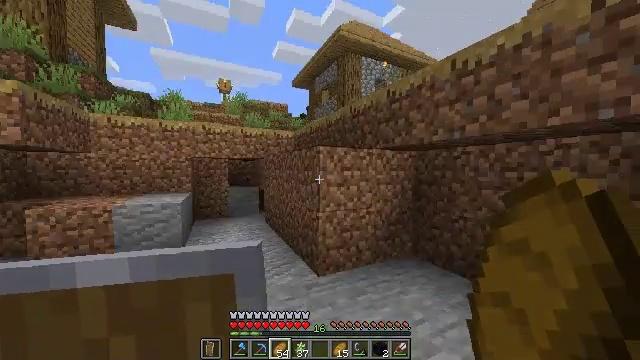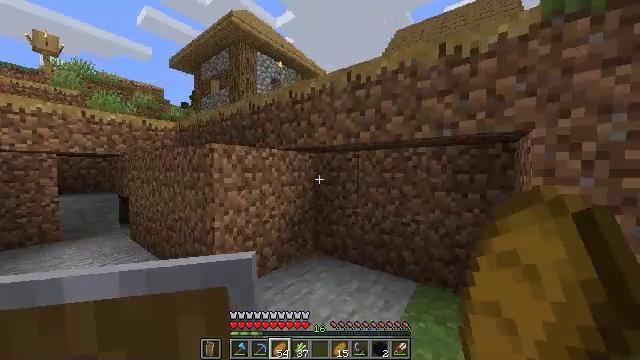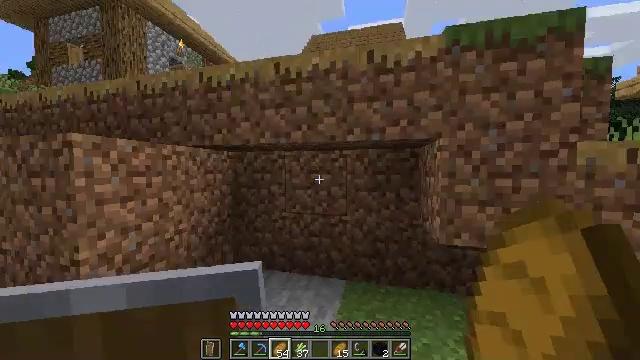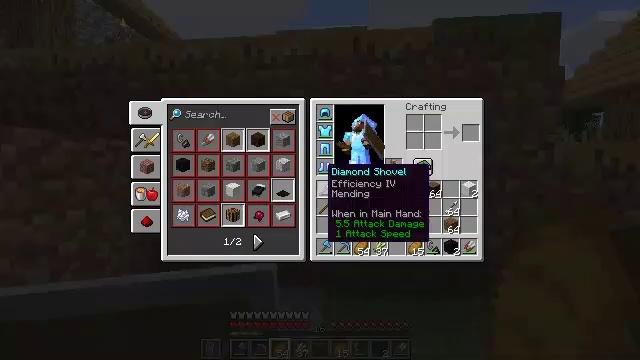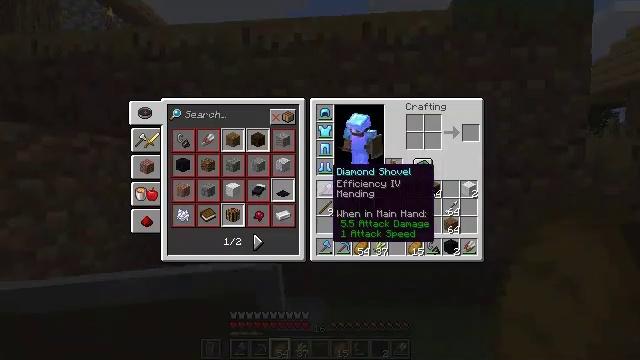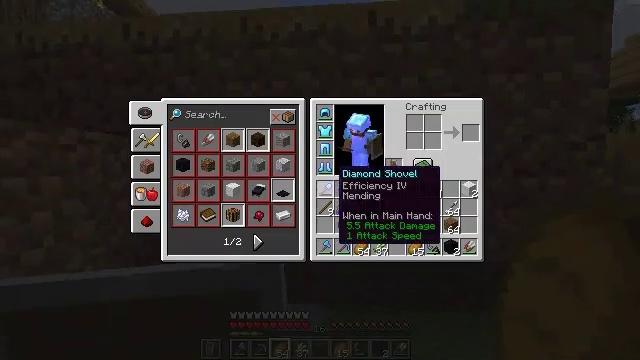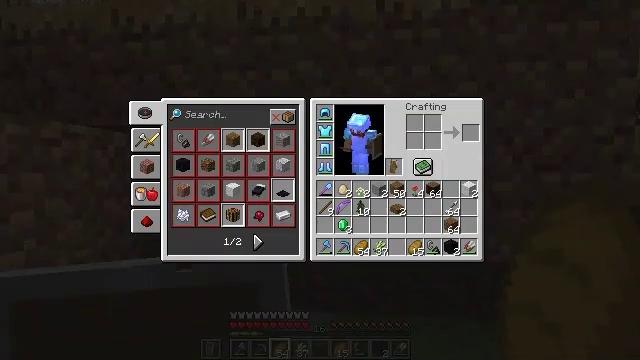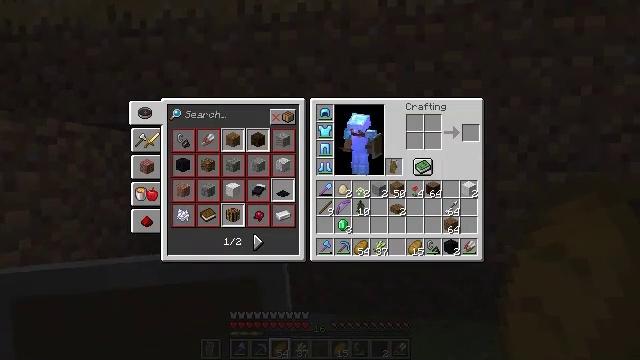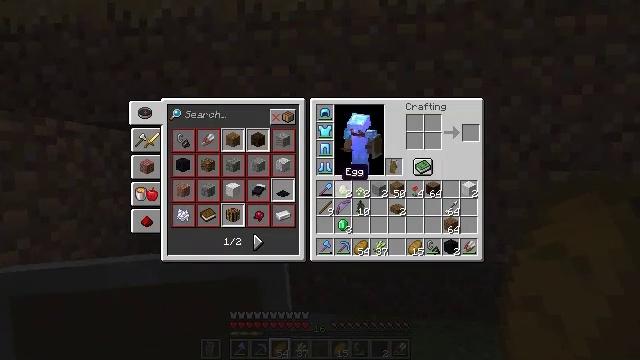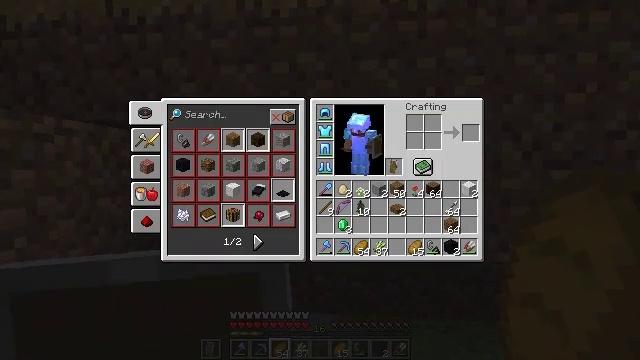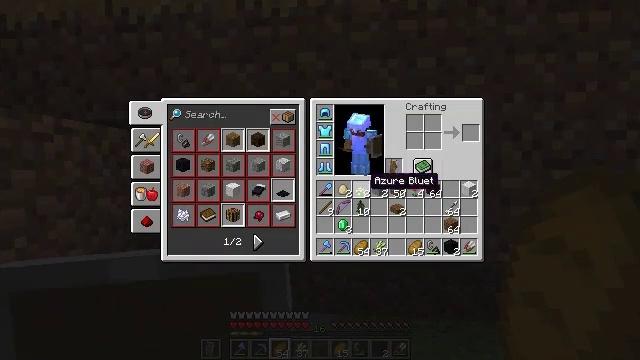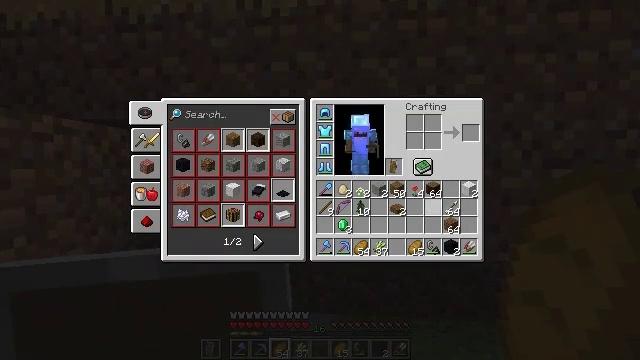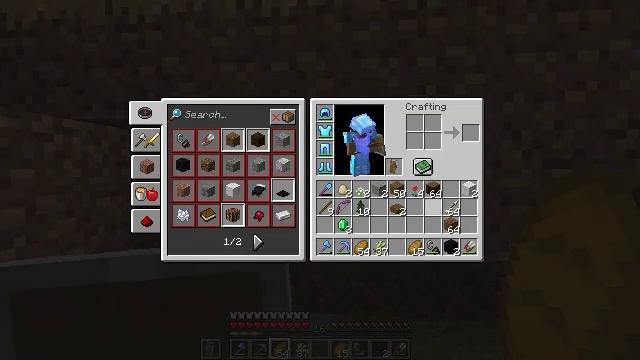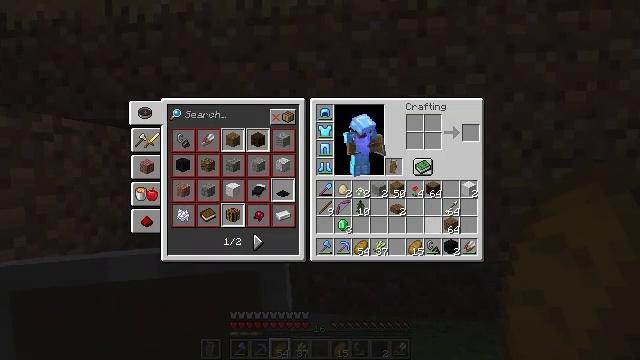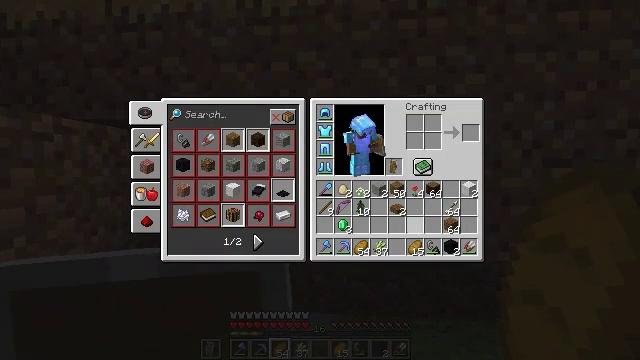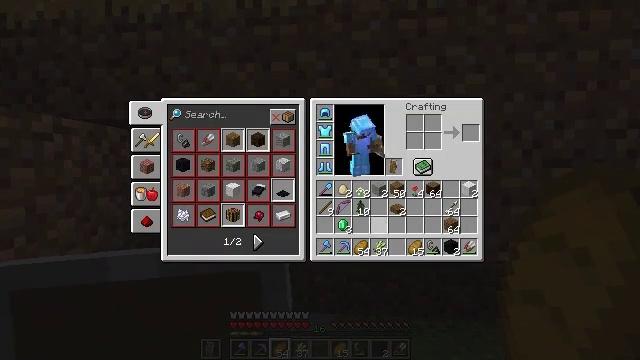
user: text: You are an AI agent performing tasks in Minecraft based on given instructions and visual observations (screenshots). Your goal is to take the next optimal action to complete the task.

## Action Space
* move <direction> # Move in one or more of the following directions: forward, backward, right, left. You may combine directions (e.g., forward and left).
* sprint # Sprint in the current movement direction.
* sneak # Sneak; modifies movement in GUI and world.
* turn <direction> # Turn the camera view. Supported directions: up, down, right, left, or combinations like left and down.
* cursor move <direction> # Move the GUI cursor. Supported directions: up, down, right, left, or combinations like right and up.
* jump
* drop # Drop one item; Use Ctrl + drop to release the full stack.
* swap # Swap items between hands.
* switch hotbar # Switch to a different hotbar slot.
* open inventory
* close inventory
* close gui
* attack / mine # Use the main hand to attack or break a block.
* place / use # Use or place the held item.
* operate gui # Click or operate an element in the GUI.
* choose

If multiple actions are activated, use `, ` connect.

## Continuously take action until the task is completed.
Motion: motion action
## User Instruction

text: Gather sugar cane for crafting.
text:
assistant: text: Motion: move forward, turn right
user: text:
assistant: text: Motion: move forward, turn right
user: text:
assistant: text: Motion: turn right, open inventory
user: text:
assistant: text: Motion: open inventory
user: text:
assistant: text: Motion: open inventory
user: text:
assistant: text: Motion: open inventory
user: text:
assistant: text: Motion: no_op
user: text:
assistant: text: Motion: no_op
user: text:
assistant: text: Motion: no_op
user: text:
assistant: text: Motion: cursor move right and down
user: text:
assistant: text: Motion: cursor move right and down
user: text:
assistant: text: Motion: no_op
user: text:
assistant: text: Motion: cursor move down
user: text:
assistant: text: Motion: cursor move left and down
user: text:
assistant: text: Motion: cursor move left
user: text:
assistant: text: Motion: cursor move left
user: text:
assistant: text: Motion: cursor move left
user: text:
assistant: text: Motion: no_op
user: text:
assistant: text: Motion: no_op
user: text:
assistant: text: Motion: no_op
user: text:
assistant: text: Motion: cursor move right
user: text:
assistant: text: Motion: no_op
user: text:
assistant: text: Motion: no_op
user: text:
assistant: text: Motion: no_op
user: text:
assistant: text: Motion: no_op
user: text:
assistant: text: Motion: no_op
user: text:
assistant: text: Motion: no_op
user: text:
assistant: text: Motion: no_op
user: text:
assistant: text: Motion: no_op
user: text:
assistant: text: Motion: no_op